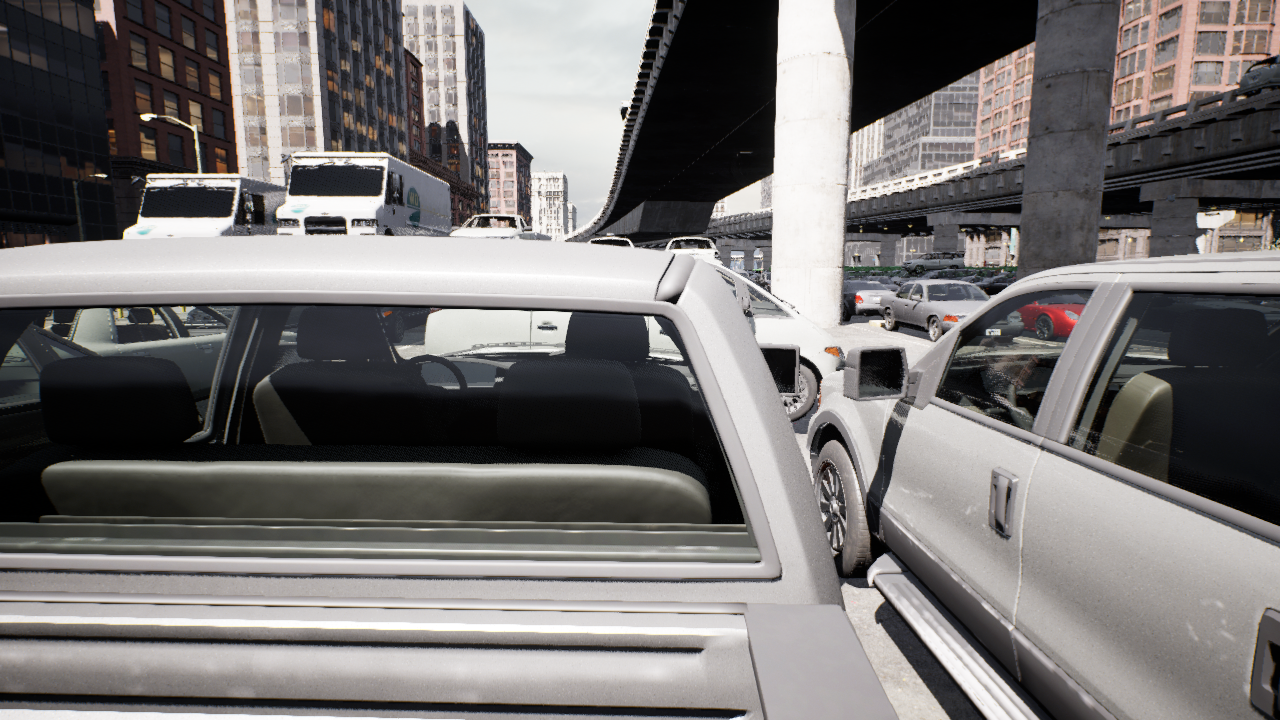
Venue: arterial
Lighting: clear day
Vehicle rig: minivan